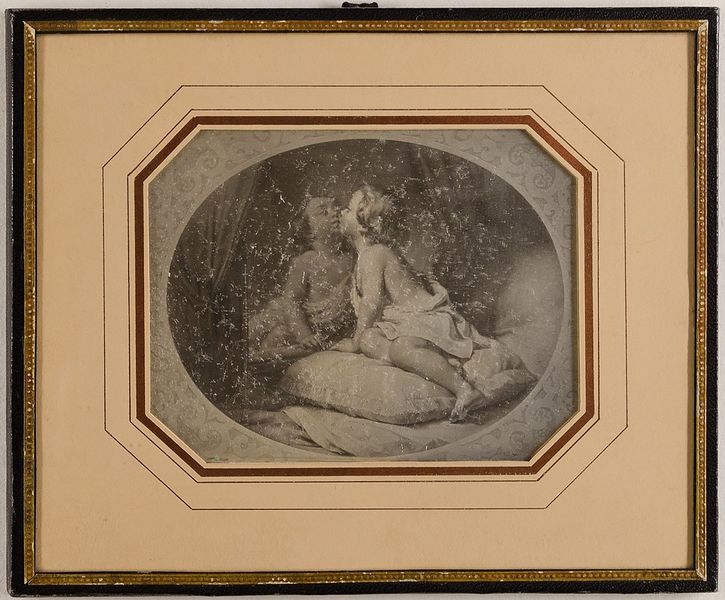
Titel: Ein kleiner Narziß, der sein Spiegelbild küsst
Künstler: Carl Ferdinand Stelzner
Standort: Hamburg
Institution: Museum für Kunst und Gewerbe Hamburg
Schlagwörter: spiegel, figur, kuss, spiegelbild, junge, foto, fotografie, photographie, lithografie, photo, narziss, reproduktion, lichtbild, daguerreotypie, bildwerke, angewandte und bildende kunst, hessische systematik, narcissus, reproduktionsfotografie, kunstreproduktion, reproduktionsphotographie, sich küssen